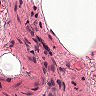
Metastatic tissue present: no